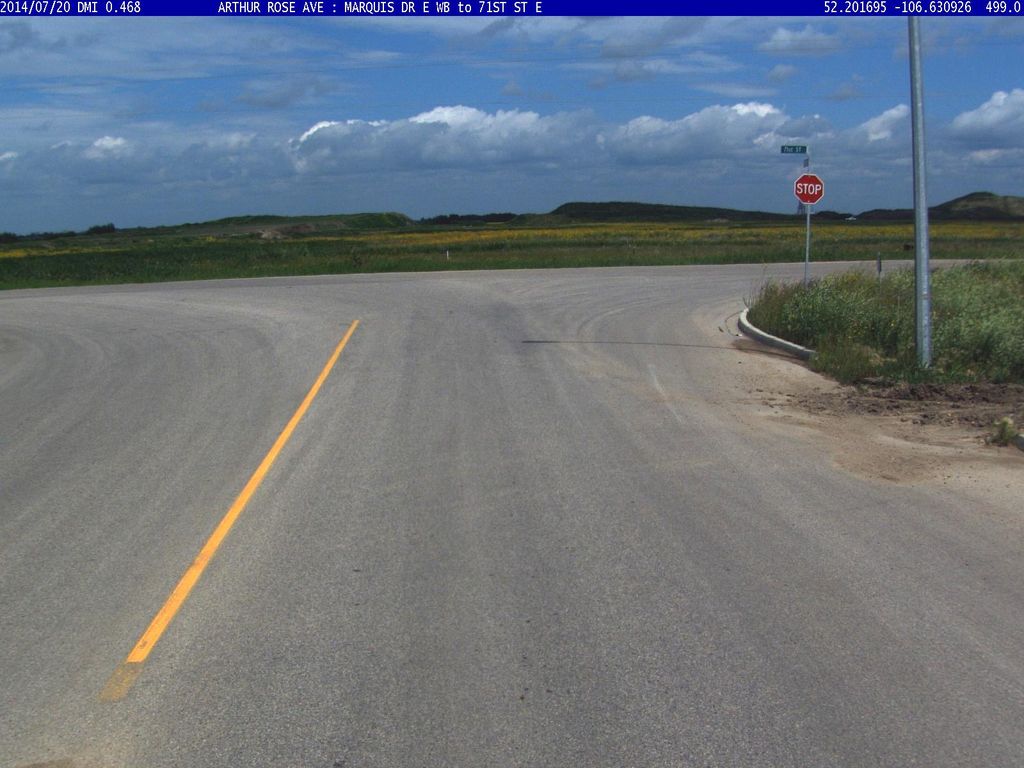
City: saskatoon